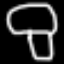
Label: mushroom